Question: This is really starting to get on my nerves, which is weird because it's such a small issue.
Let's say I start (g)vim 7.3 (windows OR linux) with no plugins/no vimrc. I open a longer file, scroll down halfway. I position my cursor at the bottom of the main window. I open a vertical split window (CTRL+W v).
What happens next is killing me. The cursor and the line it's on (previously at the bottom of the original window) to the top of the window. The new window on the right has the original position where the line the cursor is on was in the original window.

My question: How do I keep vim from changing the cursor position of the window I split? Honestly, I wouldn't care at all if the position changed in the window, but the fact that splitting changes the original window is making me want to tear my hair out.
It used to be completely ignorable. Then I got kind of annoyed. Then I slowly started getting really annoyed. Now it's starting to make me furious. Any help/tricks/hacks are greatly appreciated!!
EDIT: My vim build options for both Windows and Linux (happening on both):
Windows:
'''
+arabic +autocmd -balloon_eval -browse ++builtin_terms +byte_offset +cindent
+clientserver +clipboard +cmdline_compl +cmdline_hist +cmdline_info +comments
+conceal +cryptv +cscope +cursorbind +cursorshape +dialog_con +diff +digraphs
-dnd -ebcdic +emacs_tags +eval +ex_extra +extra_search +farsi +file_in_path
+find_in_path +float +folding -footer +gettext/dyn -hangul_input +iconv/dyn
+insert_expand +jumplist +keymap +langmap +libcall +linebreak +lispindent
+listcmds +localmap -lua +menu +mksession +modify_fname +mouse -mouseshape
+multi_byte +multi_lang -mzscheme -netbeans_intg -osfiletype +path_extra -perl
+persistent_undo -postscript +printer -profile -python -python3 +quickfix
+reltime +rightleft -ruby +scrollbind +signs +smartindent -sniff +startuptime
+statusline -sun_workshop +syntax +tag_binary +tag_old_static -tag_any_white
-tcl -tgetent -termresponse +textobjects +title -toolbar +user_commands
+vertsplit +virtualedit +visual +visualextra +viminfo +vreplace +wildignore
+wildmenu +windows +writebackup -xfontset -xim -xterm_save -xpm_w32
system vimrc file: "$VIMimrc"
user vimrc file: "$HOME\_vimrc"
2nd user vimrc file: "$VIM\_vimrc"
user exrc file: "$HOME\_exrc"
2nd user exrc file: "$VIM\_exrc"
Compilation: cl -c /W3 /nologo -I. -Iproto -DHAVE_PATHDEF -DWIN32 -DFEAT_CSCOPE -DWINVER=0x0400 -D_WIN32_WINNT=0x0400 /Fo.\ObjC/ /Ox /GL -DNDEBUG /Zl /MT -DDYNAMIC_ICONV -DDYNAMIC_GETTEXT -DFEAT_BIG /Fd.\ObjC/ /Zi
Linking: link /RELEASE /nologo /subsystem:console /LTCG:STATUS oldnames.lib kernel32.lib advapi32.lib shell32.lib gdi32.lib comdlg32.lib ole32.lib uuid.lib /machine:i386 /nodefaultlib libcmt.lib user32.lib /PDB:vim.pdb -debug
'''
Linux:
'''
-arabic +autocmd +balloon_eval +browse +builtin_terms +byte_offset +cindent
+clientserver +clipboard +cmdline_compl +cmdline_hist +cmdline_info +comments
-conceal +cryptv -cscope +cursorbind +cursorshape +dialog_con_gui +diff
+digraphs +dnd -ebcdic -emacs_tags +eval +ex_extra +extra_search -farsi
+file_in_path +find_in_path +float +folding -footer +fork() +gettext
-hangul_input +iconv +insert_expand +jumplist -keymap -langmap +libcall
+linebreak +lispindent +listcmds +localmap -lua +menu +mksession +modify_fname
+mouse +mouseshape -mouse_dec +mouse_gpm -mouse_jsbterm -mouse_netterm
-mouse_sysmouse +mouse_xterm +multi_byte +multi_lang -mzscheme +netbeans_intg
-osfiletype +path_extra -perl +persistent_undo +postscript +printer -profile
+python -python3 +quickfix +reltime -rightleft -ruby +scrollbind +signs
+smartindent -sniff +startuptime +statusline -sun_workshop +syntax +tag_binary
+tag_old_static -tag_any_white -tcl +terminfo +termresponse +textobjects +title
+toolbar +user_commands +vertsplit +virtualedit +visual +visualextra +viminfo
+vreplace +wildignore +wildmenu +windows +writebackup +X11 -xfontset +xim
+xsmp_interact +xterm_clipboard -xterm_save
system vimrc file: "$VIM/vimrc"
user vimrc file: "$HOME/.vimrc"
user exrc file: "$HOME/.exrc"
system gvimrc file: "$VIM/gvimrc"
user gvimrc file: "$HOME/.gvimrc"
system menu file: "$VIMRUNTIME/menu.vim"
fall-back for $VIM: "/usr/local/share/vim"
Compilation: gcc -c -I. -Iproto -DHAVE_CONFIG_H -DFEAT_GUI_GTK -I/usr/include/gtk-2.0 -I/usr/lib64/gtk-2.0/include -I/usr/include/atk-1.0 -I/usr/include/cairo -I/usr/include/pango-1.0 -I/usr/include/glib-2.0 -I/usr/lib64/glib-2.0/include -I/usr/include/pixman-1 -I/usr/include/freetype2 -I/usr/include/libpng14 -g -O2 -D_FORTIFY_SOURCE=1
Linking: gcc -L/usr/local/lib -o vim -lgtk-x11-2.0 -lgdk-x11-2.0 -latk-1.0 -lgio-2.0 -lpangoft2-1.0 -lgdk_pixbuf-2.0 -lpangocairo-1.0 -lcairo -lpango-1.0 -lfreetype -lfontconfig -lgobject-2.0 -lgmodule-2.0 -lglib-2.0 -lXt -lncurses -lacl -lgpm -L/usr/lib64/python2.6/config -lpython2.6 -lpthread -lutil -lm -Xlinker -export-dynamic
'''
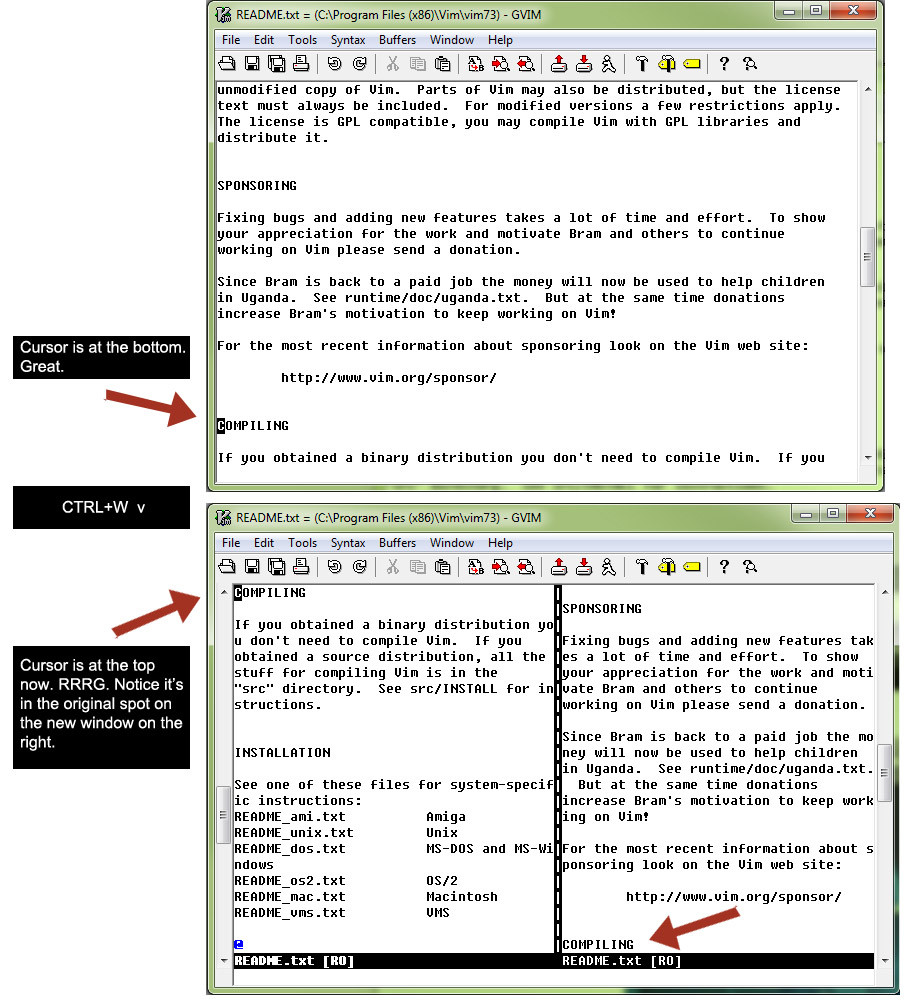
Answer: I can reproduce the behaviour, which with your description would (at first sight) to be a bug, indeed. But I noticed the following things:
- ':vert split' has the same behaviour as - ':debug ver split' (... 'cont') confirmed there wasn't an obvious script/autocommand interfering- It only happens on the first time split. In other words, this is a workaround: - the cursor does in fact move in the window. The 'new window' appears on the left (which you name the original window). This cannot be shown with ':echo winnr()' or similar, but you can make it more apparent by doing e.g. ':vert new' instead of ':vert split': the new, empty window appears on the left side.
Instead of this, you might trick the split to have 'second split' behaviour by doing something 'useless' before
'''
:tabnew|bwipeout
'''
Now, has the desired behaviour first time around.
### TL;DR
1. it was not a bug (your expectations on what was the new window were off)
2. you can work around it by creating another window before.
---
### Other background
1. The splitright, splitbelow options can be used to control (to an extent) where newly created (split) windows appear
2. The winrestview() function Can be used to explicitely restore the exact view of a window. Use it like so: :let savex=winsaveview()
savex now contains something like {'lnum': 1, 'leftcol': 0, 'col': 0, 'topfill': 0, 'topline': 1, 'coladd': 0, 'skipcol': 0, 'curswant': 0} describing the state of the current view. (do stuff, like ^Wv) :call winrestview(savex)
This is obviously a lot more flexible but you might not need it.